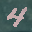
Label: 4